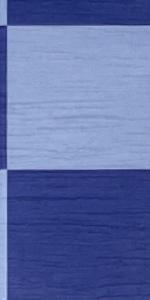
Label: Empty